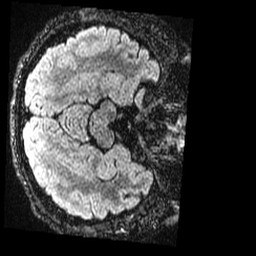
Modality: FLAIR
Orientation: axial
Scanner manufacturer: ge
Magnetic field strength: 1.5 T
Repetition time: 5.7 s
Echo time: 0.135 s